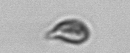
Label: Cryptophyta